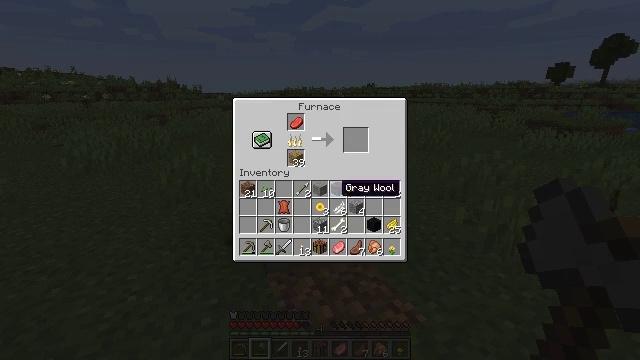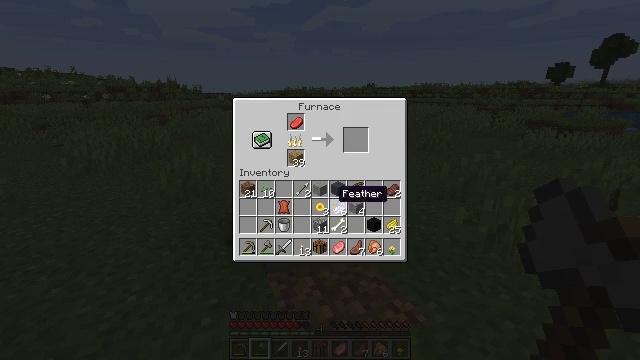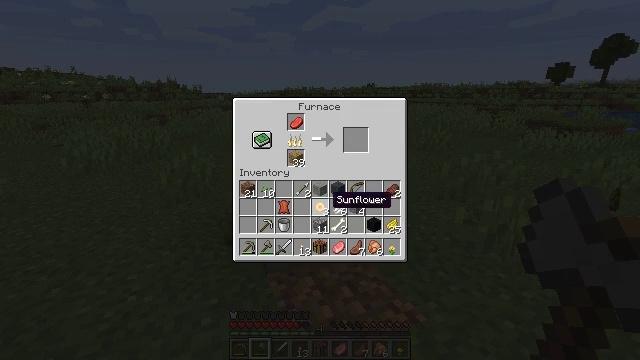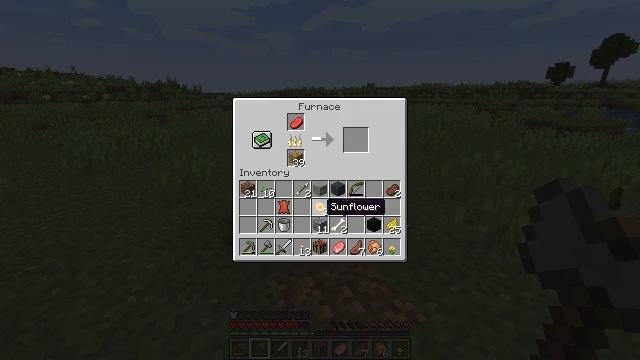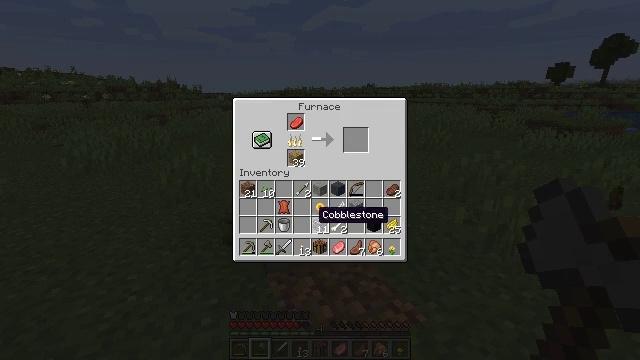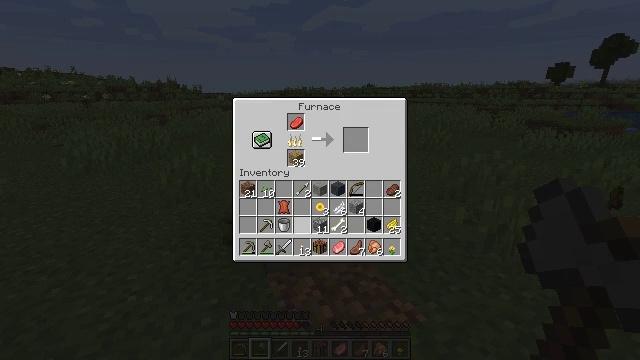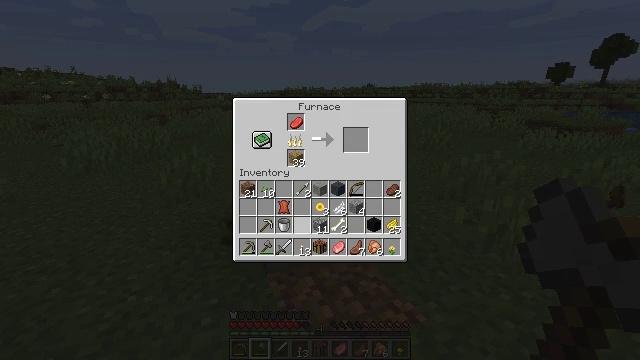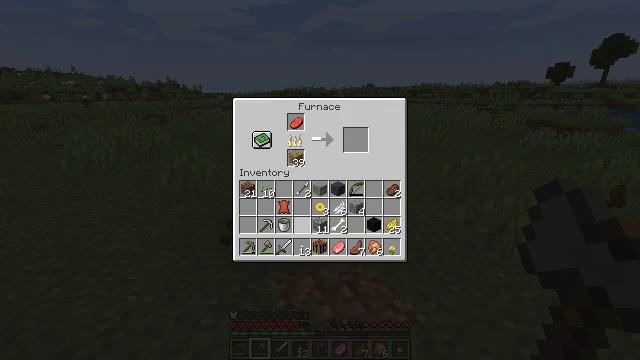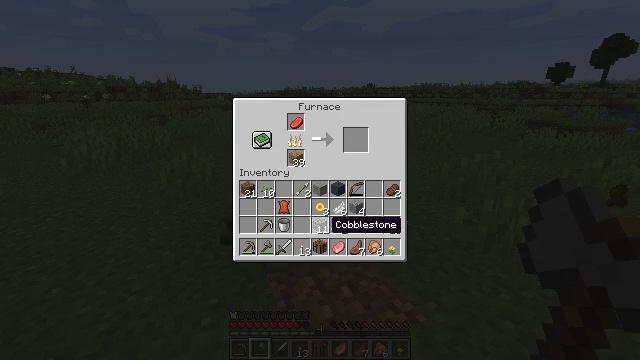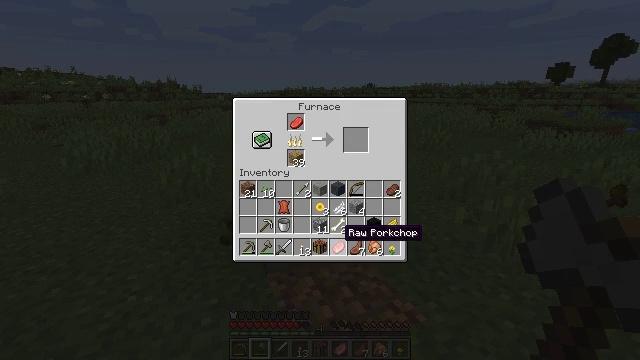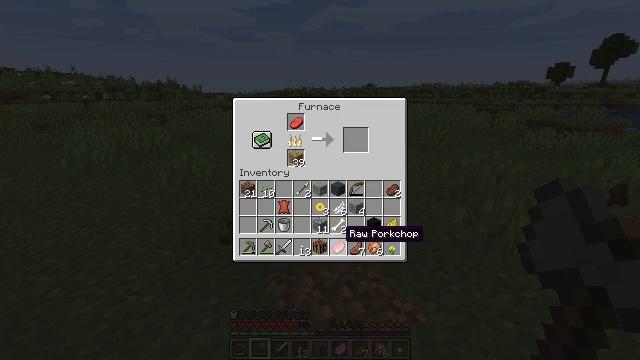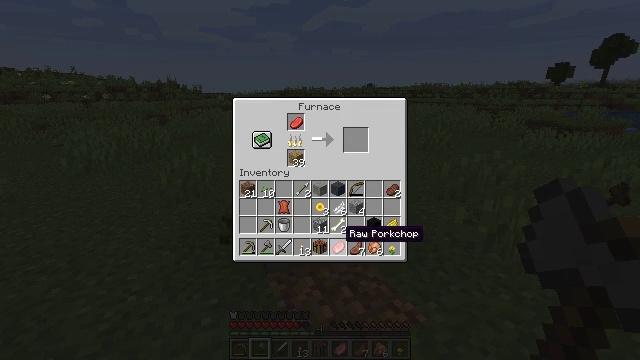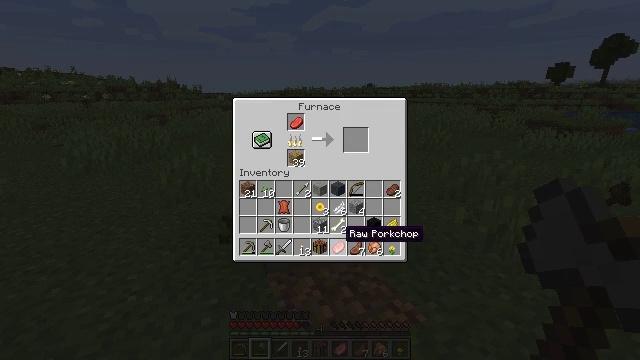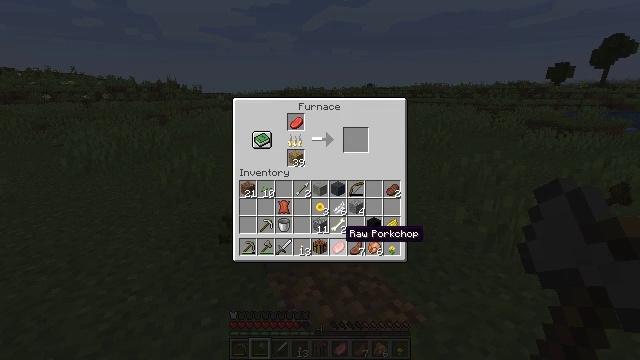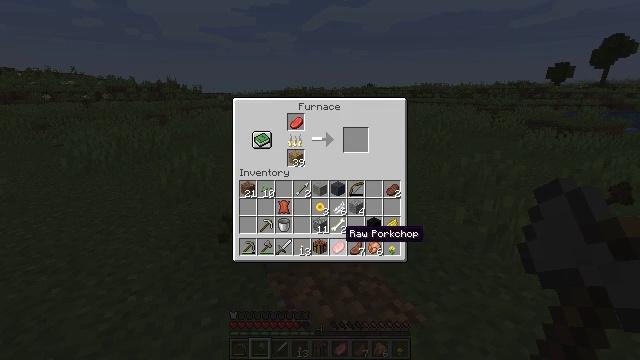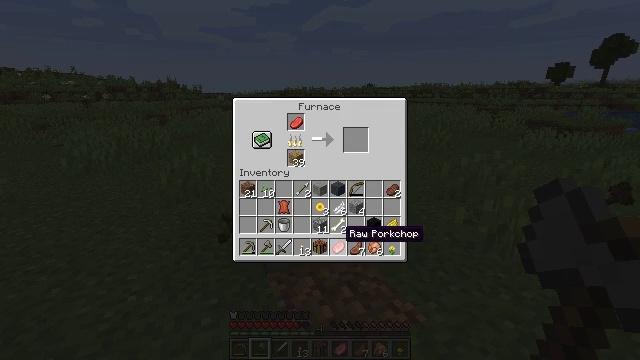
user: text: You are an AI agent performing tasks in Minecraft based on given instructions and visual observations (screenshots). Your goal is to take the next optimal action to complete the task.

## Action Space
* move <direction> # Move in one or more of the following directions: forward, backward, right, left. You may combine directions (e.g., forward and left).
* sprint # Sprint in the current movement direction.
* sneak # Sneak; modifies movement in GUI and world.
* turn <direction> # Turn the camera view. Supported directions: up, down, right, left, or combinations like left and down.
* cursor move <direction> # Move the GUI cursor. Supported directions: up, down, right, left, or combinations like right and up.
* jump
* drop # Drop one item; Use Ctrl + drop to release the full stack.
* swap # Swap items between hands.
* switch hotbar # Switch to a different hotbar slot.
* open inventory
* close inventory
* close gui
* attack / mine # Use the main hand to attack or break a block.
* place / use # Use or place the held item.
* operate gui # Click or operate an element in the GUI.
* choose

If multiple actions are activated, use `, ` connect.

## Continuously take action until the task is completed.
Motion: motion action
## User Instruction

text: Create bone meal using bones.
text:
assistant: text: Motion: no_op
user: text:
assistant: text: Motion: no_op
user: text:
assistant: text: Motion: cursor move down
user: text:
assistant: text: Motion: cursor move left and down
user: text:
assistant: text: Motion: no_op
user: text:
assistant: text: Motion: no_op
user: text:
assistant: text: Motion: no_op
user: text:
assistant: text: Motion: cursor move right
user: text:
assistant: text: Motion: cursor move right and down
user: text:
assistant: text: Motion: no_op
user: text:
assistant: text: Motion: no_op
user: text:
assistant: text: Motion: no_op
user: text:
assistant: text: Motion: no_op
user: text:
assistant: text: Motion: no_op
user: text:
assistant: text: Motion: no_op
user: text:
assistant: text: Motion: no_op
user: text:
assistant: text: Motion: no_op
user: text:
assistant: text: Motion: no_op
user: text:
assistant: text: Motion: no_op
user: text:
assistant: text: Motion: no_op
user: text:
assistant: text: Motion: no_op
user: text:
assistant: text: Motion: no_op
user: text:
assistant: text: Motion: no_op
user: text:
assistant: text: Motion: no_op
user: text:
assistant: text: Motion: no_op
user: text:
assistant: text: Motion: cursor move right
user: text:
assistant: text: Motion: cursor move right
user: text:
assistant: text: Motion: cursor move right
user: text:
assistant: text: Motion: no_op
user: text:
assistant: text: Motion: no_op